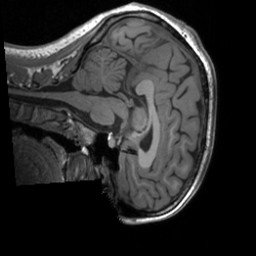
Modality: T1w
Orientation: sagittal
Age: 26
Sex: female
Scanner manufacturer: siemens
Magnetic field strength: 3 T
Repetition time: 1.9 s
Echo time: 0.00226 s